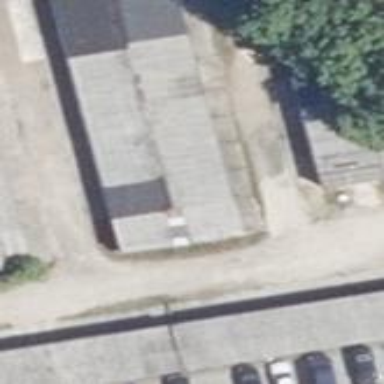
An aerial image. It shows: Garage building.